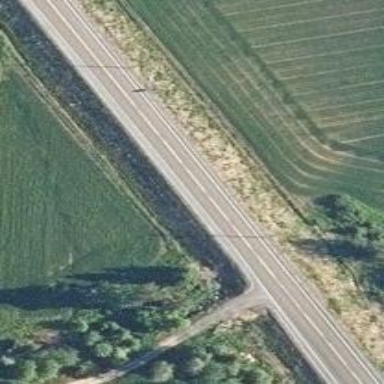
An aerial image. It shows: Asphalt road classified as trunk highway.